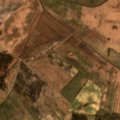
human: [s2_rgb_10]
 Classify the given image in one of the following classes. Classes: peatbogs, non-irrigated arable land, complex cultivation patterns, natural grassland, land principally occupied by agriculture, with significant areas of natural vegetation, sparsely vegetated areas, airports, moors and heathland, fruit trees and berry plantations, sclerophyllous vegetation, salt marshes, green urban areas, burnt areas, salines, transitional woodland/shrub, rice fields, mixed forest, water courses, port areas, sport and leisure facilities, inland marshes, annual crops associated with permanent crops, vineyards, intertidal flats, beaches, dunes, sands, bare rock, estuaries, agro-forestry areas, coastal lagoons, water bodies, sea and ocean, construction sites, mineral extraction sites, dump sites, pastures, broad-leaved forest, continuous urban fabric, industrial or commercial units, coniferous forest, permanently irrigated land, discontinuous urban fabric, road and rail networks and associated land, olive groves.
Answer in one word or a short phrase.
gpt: non-irrigated arable land, fruit trees and berry plantations, pastures, transitional woodland/shrub